Interaction volume radius: 10 \u00c5
Interaction volume height: 10 \u00c5
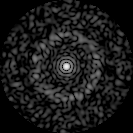
Disorder parameter: 0.8578